Interaction volume radius: 5 \u00c5
Interaction volume height: 10 \u00c5
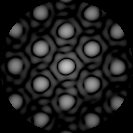
Disorder parameter: 0.08647